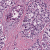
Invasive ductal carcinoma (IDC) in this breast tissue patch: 1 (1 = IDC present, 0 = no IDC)